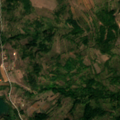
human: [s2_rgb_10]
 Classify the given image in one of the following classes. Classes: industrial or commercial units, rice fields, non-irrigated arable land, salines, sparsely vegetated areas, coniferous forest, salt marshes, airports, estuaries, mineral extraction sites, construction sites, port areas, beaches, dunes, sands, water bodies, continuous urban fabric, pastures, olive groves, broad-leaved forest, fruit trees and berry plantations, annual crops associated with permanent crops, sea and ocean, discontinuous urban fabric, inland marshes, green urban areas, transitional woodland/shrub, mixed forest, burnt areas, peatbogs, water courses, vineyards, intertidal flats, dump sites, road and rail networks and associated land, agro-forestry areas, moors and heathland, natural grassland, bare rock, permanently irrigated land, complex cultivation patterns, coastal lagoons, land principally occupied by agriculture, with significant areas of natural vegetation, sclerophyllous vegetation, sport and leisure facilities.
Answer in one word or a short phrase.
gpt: complex cultivation patterns, land principally occupied by agriculture, with significant areas of natural vegetation, transitional woodland/shrub